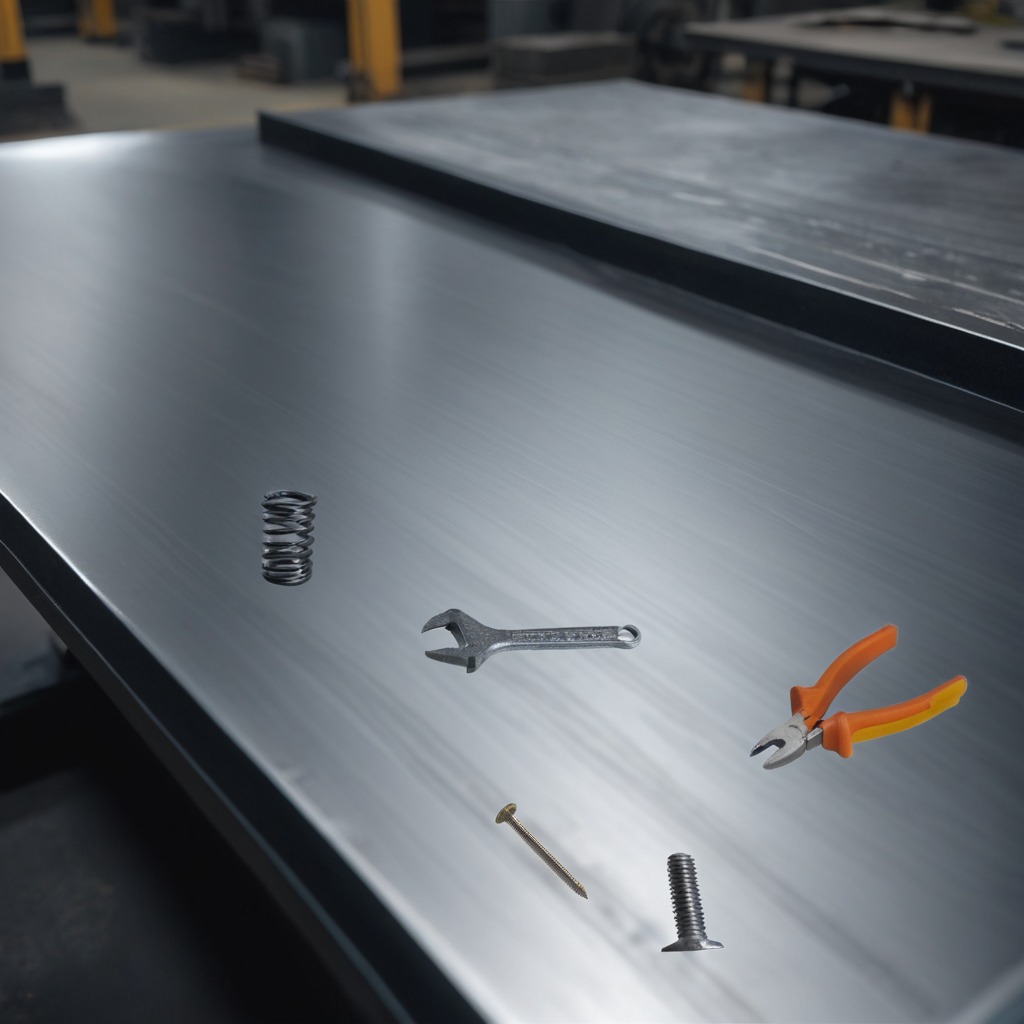
A metal machine screw, an iron nail, pliers, a coiled metal spring, and a wrench are lying on the cold steel table.